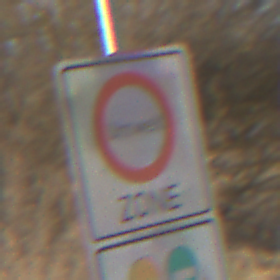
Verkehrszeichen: BeginnUmweltzone
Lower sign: FreistellungVomVerkehrsverbot2
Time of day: MorningAfternoon
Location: Outdoor (Nature)
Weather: PartlyCloudy
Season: NotSpecified
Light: Natural